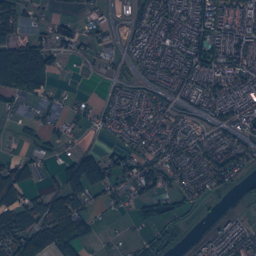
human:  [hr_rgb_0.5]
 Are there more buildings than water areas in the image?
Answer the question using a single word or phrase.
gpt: yes

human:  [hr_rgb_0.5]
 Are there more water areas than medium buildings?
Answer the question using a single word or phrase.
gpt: yes

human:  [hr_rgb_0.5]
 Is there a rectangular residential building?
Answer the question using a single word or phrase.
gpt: yes

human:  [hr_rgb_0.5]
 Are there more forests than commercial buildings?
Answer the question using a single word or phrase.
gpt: yes

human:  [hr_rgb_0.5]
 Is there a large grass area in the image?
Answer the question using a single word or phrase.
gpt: yes

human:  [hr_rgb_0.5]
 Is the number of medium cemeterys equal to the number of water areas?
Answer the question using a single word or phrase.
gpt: no

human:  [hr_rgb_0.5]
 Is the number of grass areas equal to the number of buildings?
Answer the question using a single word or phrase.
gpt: no

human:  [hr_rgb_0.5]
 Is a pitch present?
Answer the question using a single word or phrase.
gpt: yes

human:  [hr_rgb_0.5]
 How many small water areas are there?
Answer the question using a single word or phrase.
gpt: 29

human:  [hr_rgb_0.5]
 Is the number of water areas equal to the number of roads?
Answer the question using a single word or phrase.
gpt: no

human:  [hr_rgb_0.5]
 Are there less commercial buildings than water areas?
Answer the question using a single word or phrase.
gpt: no

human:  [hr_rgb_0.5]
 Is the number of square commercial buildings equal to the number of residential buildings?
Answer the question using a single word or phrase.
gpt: no

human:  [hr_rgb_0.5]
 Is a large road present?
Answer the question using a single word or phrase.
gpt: no

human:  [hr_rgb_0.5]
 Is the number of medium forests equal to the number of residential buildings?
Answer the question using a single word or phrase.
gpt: no

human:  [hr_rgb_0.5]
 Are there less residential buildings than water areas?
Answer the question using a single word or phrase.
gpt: no

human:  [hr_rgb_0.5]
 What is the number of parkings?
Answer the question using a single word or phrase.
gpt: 27

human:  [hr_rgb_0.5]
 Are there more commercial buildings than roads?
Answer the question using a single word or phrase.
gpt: no

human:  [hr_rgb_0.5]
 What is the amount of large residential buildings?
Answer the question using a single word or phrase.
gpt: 1

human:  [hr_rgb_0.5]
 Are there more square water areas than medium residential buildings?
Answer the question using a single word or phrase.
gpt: no

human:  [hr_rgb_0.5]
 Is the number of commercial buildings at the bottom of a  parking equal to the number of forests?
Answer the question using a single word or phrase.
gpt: no

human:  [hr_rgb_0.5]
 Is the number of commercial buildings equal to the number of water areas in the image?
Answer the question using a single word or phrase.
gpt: no

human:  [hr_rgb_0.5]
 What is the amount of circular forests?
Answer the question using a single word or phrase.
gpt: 0

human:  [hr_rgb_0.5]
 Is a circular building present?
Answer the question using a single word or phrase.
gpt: yes

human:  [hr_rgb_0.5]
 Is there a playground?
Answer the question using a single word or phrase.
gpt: yes

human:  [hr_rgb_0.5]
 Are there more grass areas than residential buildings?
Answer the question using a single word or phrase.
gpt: no

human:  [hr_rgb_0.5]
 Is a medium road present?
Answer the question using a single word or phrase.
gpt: no

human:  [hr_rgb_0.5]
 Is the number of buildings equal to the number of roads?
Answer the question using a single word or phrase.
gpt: no

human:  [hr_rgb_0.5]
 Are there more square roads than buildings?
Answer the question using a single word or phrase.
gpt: no

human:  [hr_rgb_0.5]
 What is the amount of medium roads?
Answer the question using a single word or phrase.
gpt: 0

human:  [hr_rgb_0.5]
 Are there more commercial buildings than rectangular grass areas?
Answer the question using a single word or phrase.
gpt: no

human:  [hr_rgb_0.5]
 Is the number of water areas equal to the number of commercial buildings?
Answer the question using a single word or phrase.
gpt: no

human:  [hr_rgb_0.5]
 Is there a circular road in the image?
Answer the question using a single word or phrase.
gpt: no

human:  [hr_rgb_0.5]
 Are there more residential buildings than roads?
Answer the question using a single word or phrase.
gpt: yes

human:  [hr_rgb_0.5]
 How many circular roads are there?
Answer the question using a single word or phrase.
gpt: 0

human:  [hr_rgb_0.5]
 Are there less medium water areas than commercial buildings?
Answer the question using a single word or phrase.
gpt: yes

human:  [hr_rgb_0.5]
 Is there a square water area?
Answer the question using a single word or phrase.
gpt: yes